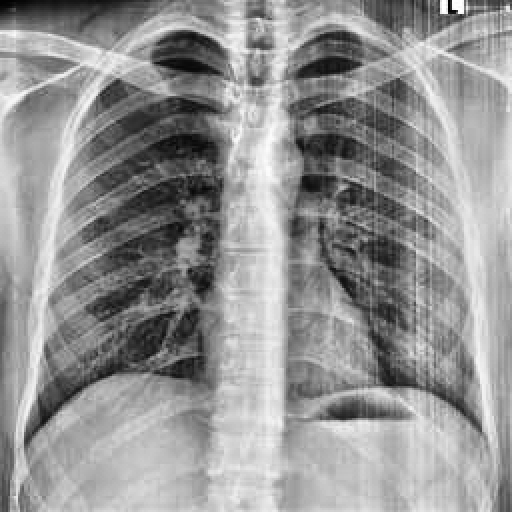
Finding: NORMAL